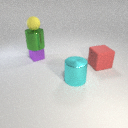
small purple metal cube behind large cyan metal cylinder